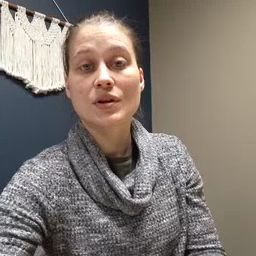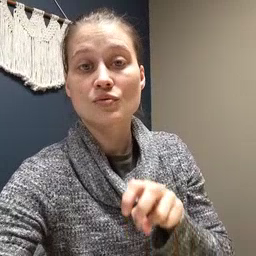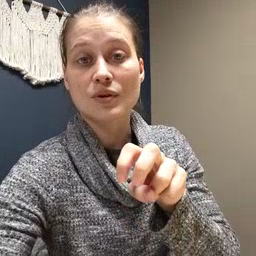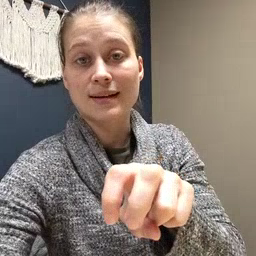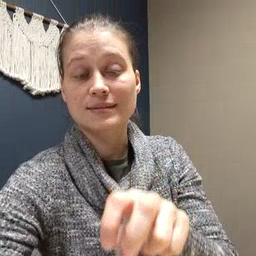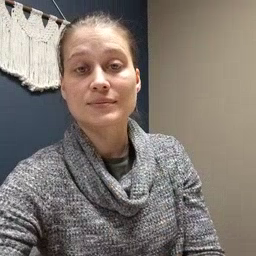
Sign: ride